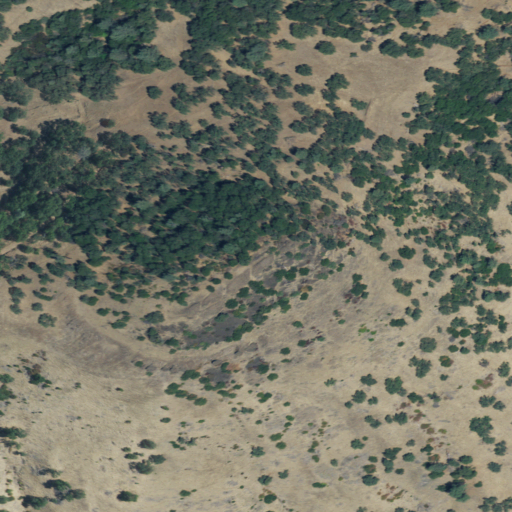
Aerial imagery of mountain in California named Monte de Oro containing shrub, grassland, evergreen forest, and deciduous forest